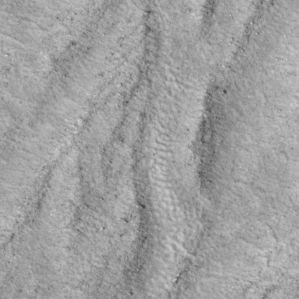
Label: non_frost